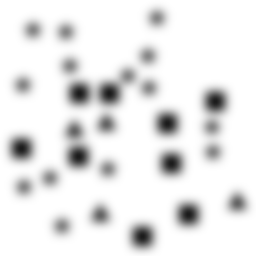
Squares: 9
Triangles: 4
Stars: 14
Total shapes: 27